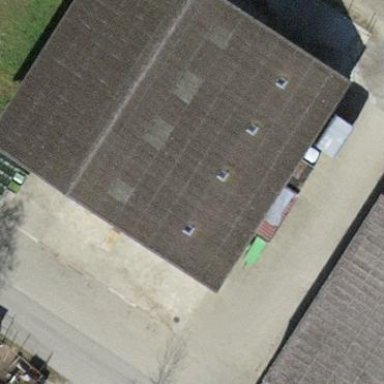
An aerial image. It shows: Farm building.